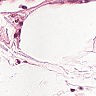
Metastatic tissue present: no